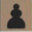
Piece: bP